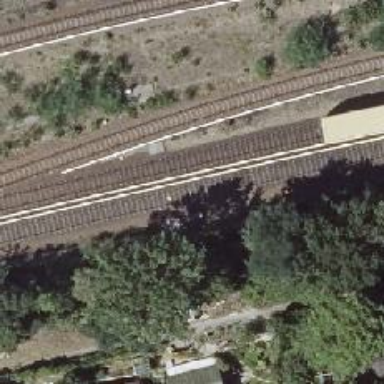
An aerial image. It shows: Railway signal.